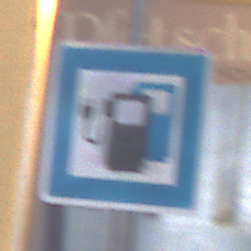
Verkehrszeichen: LadestationFuerElektrofahrzeuge
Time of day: Night
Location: Outdoor (Urban)
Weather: Overcast
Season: Winter
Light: Artificial